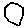
Label: hexagon